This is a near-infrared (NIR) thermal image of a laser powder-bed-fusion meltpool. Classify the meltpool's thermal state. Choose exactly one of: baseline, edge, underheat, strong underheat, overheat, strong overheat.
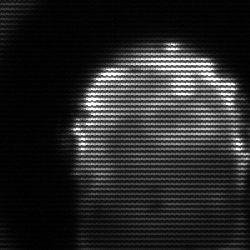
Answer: baseline